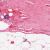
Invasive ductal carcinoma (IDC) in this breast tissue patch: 0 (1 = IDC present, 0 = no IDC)